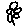
Label: flower